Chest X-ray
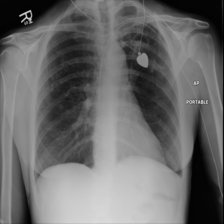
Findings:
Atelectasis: negative
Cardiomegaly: negative
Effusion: negative
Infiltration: negative
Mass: negative
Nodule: negative
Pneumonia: negative
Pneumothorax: negative
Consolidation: negative
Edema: negative
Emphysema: negative
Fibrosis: negative
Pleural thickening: negative
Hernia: negative